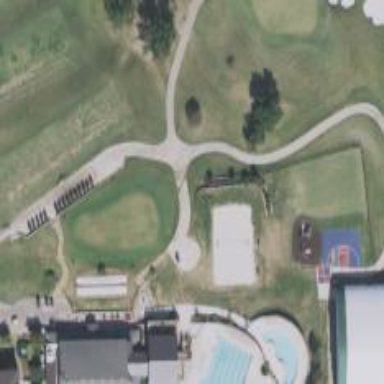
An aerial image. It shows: Path for both road and golf.